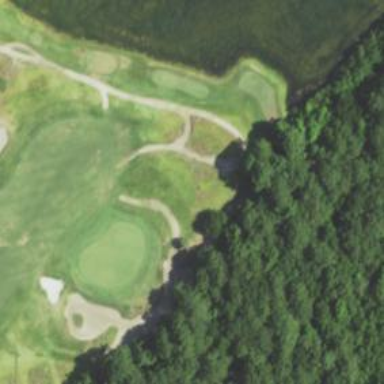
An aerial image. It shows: Service road designated as golf cart path.